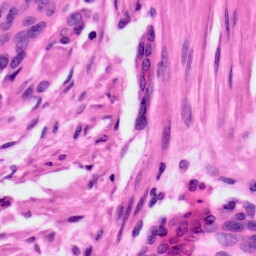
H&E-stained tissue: Ovarian